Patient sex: F
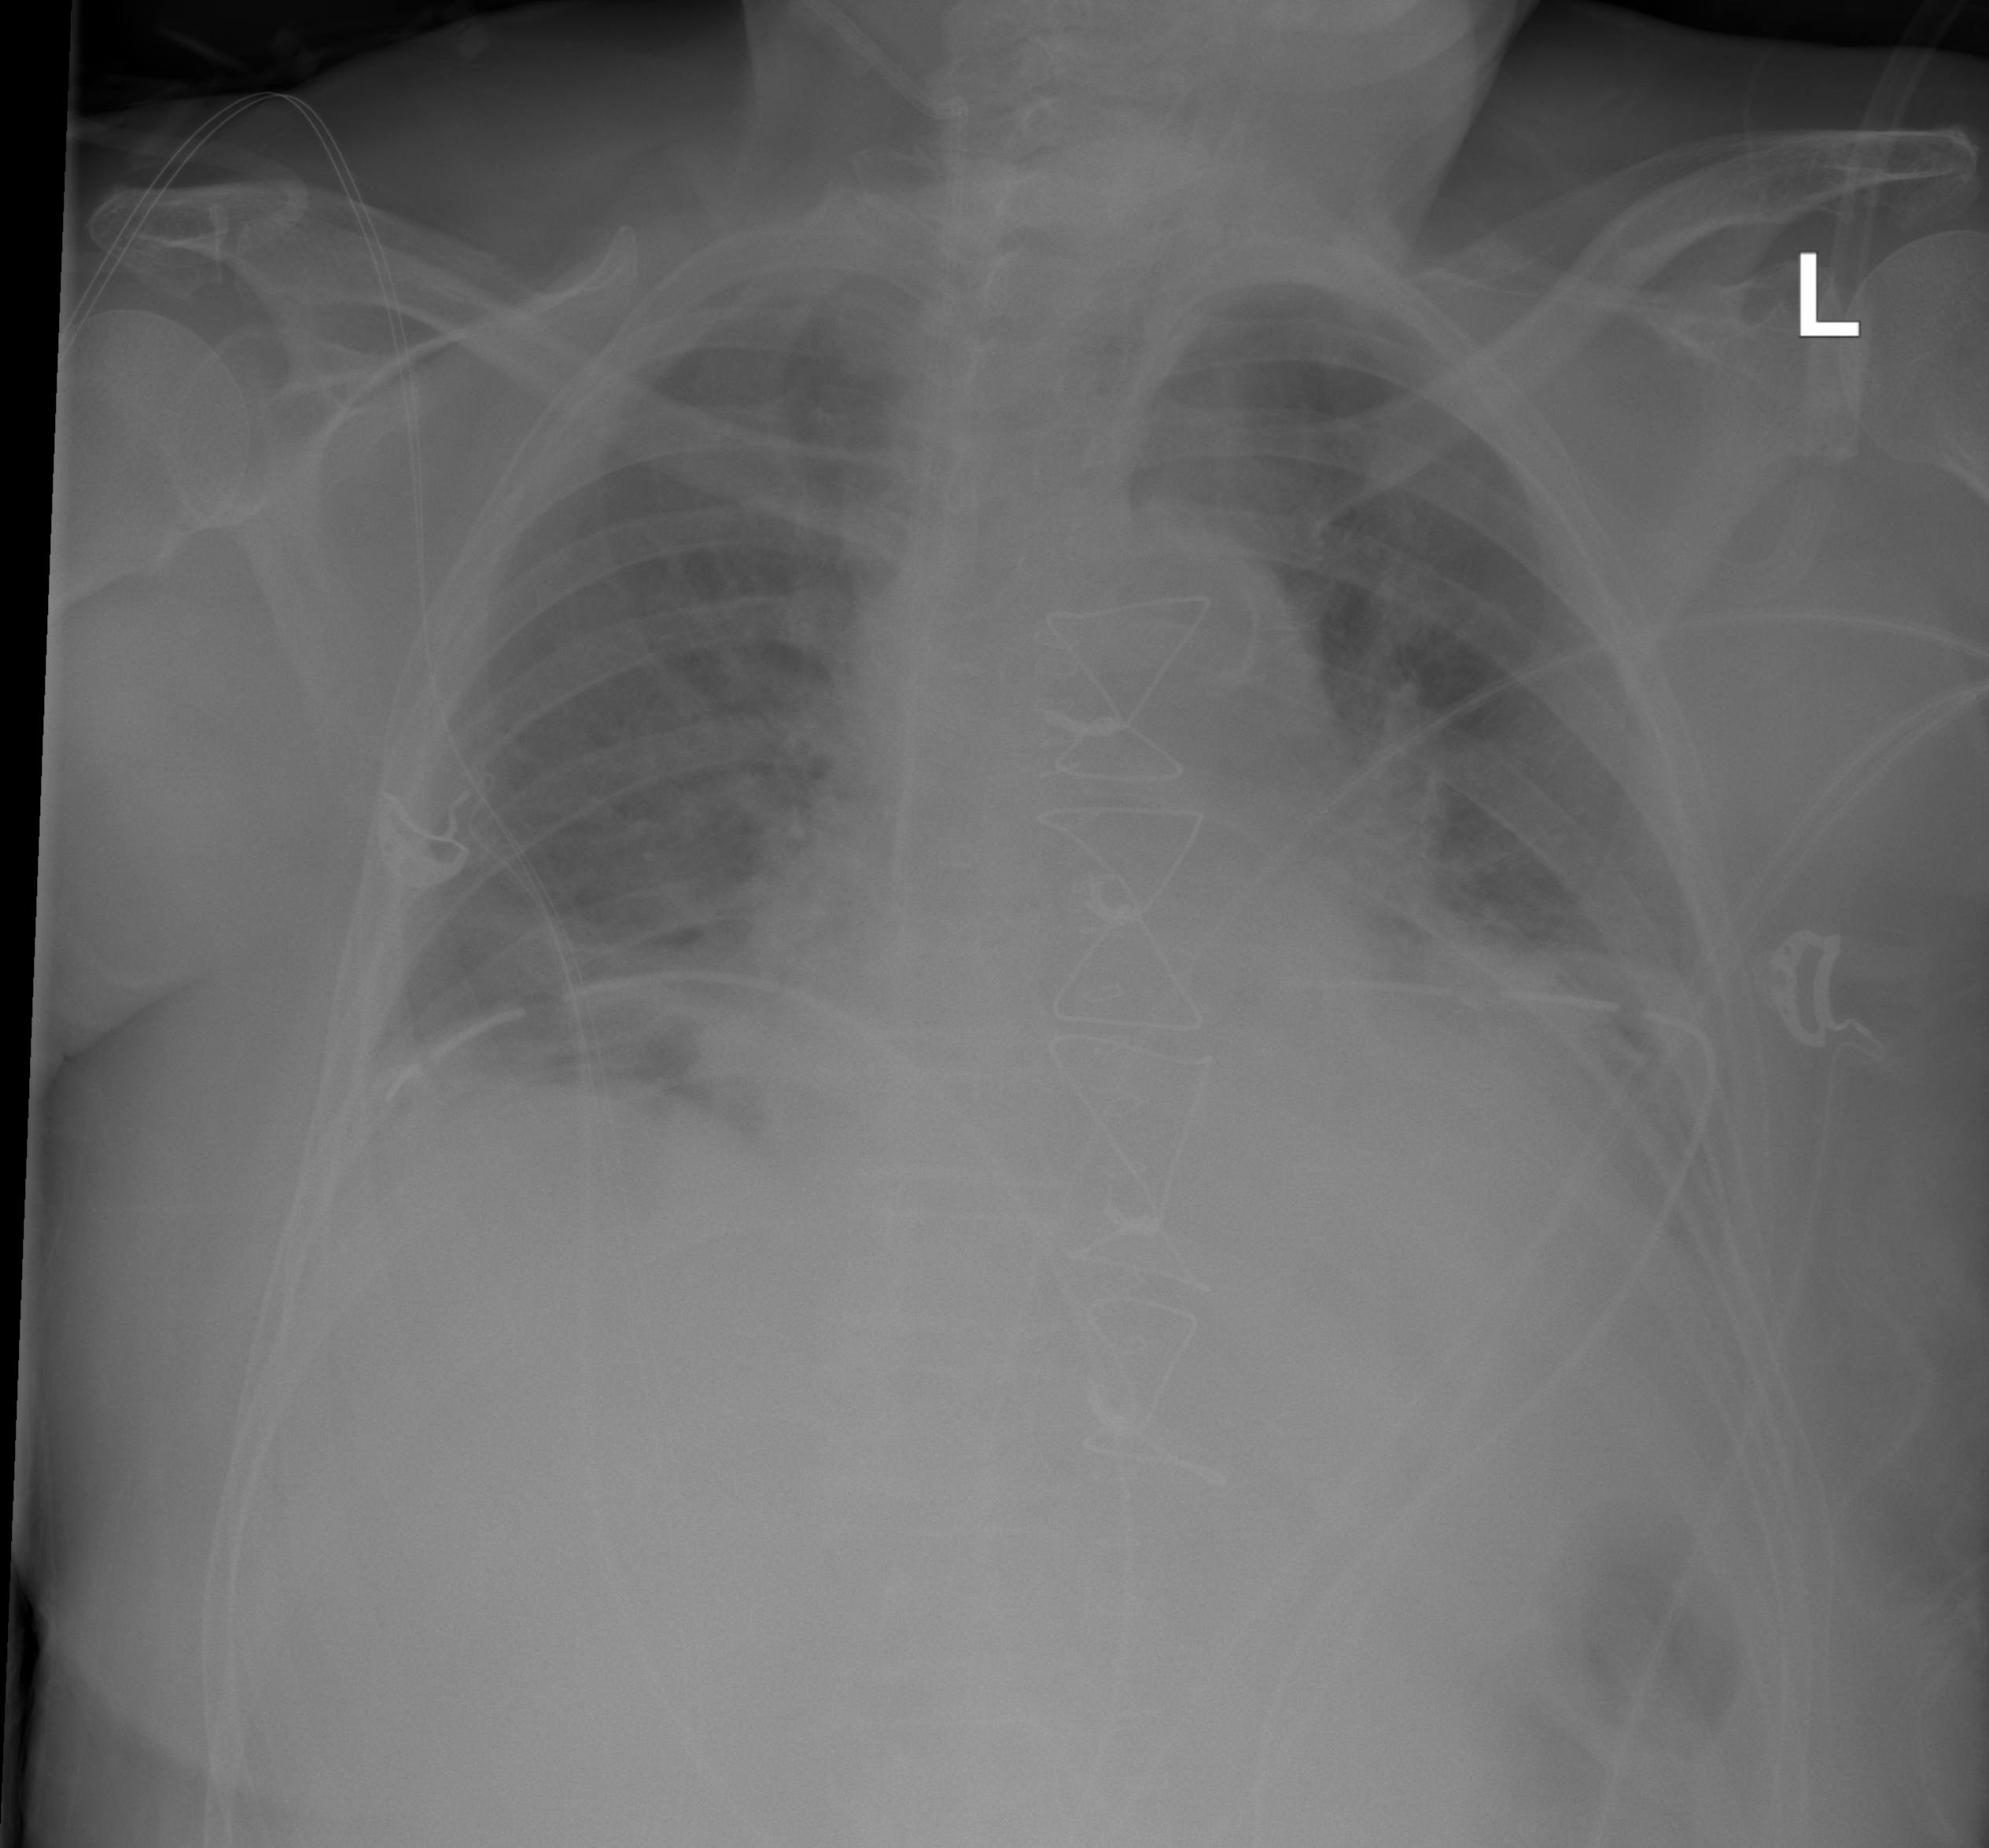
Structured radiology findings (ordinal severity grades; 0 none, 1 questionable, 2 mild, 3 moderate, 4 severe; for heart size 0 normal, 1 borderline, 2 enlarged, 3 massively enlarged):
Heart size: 2
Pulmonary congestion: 2
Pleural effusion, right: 0
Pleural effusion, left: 2
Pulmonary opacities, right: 2
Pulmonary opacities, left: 2
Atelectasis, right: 2
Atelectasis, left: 2